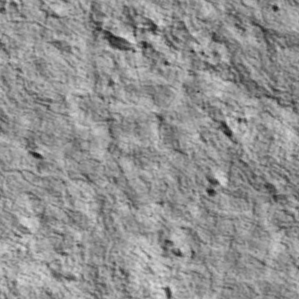
Label: non_frost